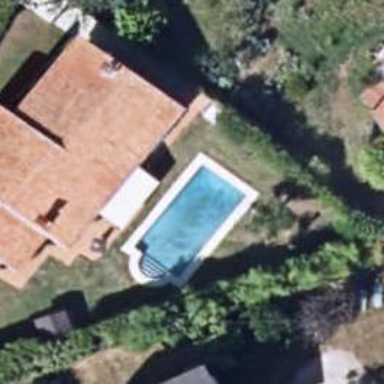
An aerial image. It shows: Swimming pool located in leisure land.